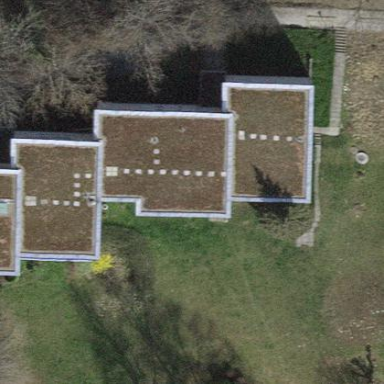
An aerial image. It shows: Flat-roofed apartment building.